Question: I have a problem with my last input, there is a text at the right '123458'.

My text is too far to the right how can I move it to the left in bootstrap 5?
'''
<!doctype html>
<html lang="en">
<head>
<meta charset="utf-8">
<meta name="viewport" content="width=device-width, initial-scale=1, shrink-to-fit=no">
<link rel="stylesheet" href="https://stackpath.bootstrapcdn.com/bootstrap/4.4.1/css/bootstrap.min.css" crossorigin="anonymous">
<link rel="stylesheet" href="styles.css">
<title>Hello, world!</title>
</head>
<body>
<div class="home-content container ">
<h1 class="text-center pt-5 pb-3">Selection d'un portefeuille </h1>
<form>
<div class="row row-cols-3 pt-3">
<div class="col text-end">
<label for="nameVariable" class="form-label">Nom du Titulaire</label>
</div>
<div class="col-4">
<input type="text" class="form-control" name="nameVariable" style="min-width: 380px" aria-describedby="emailHelp" required>
</div>
</div>
<div class="row row-cols-3 pt-3">
<div class="col text-end">
<label for="nameVariable" class="form-label">Intitule</label>
</div>
<div class="col-4">
<input type="text" class="form-control" name="nameVariable" style="min-width: 380px" aria-describedby="emailHelp" required>
</div>
</div>
<div class="row row-cols-3 pt-3">
<div class="col">
</div>
<div class="col text-start">
<button type="submit" class="btn btn-primary">Rechercher</button>
</div>
</div>
<div class="row row-cols-3 pt-3">
<div class="col text-end">
<label for="nameVariable" class="form-label"
>Numero d'identification</label
>
</div>
<div class="col-4">
<input
type="text"
class="form-control"
name="nameVariable"
style="max-width: 190px"
aria-describedby="emailHelp"
required
/>
</div>
(Ex:123458)
</div>
<div class="row row-cols-3 pt-3">
<div class="col"></div>
<div class="col text-start">
<button type="submit" class="btn btn-primary">Rechercher</button>
</div>
</div>
</form>
</div>
</body>
</html>
'''
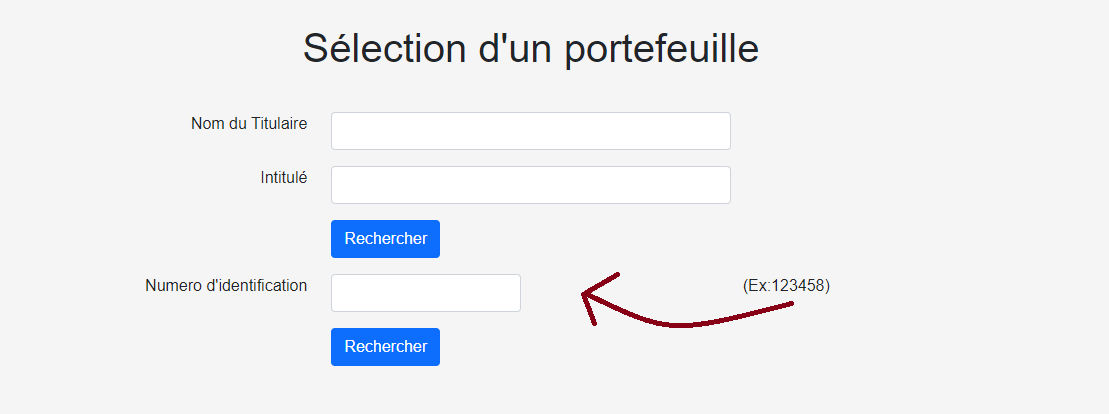
Answer: You've tagged the question Bootstrap 5, yet the code sample is using Bootstrap 4.
To align the text, put it inside the 'col-4', and make the form-control, 'd-inline' which will make it 'display:inline' and all the text to flow to the right of the input.
'''
<div class="home-content container ">
<h1 class="text-center pt-5 pb-3">Selection d'un portefeuille </h1>
<form>
<div class="row row-cols-3 pt-3">
<div class="col text-end">
<label for="nameVariable" class="form-label">Nom du Titulaire</label>
</div>
<div class="col-4">
<input type="text" class="form-control" name="nameVariable" style="min-width: 380px" aria-describedby="emailHelp" required>
</div>
</div>
<div class="row row-cols-3 pt-3">
<div class="col text-end">
<label for="nameVariable" class="form-label">Intitule</label>
</div>
<div class="col-4">
<input type="text" class="form-control" name="nameVariable" style="min-width: 380px" aria-describedby="emailHelp" required>
</div>
</div>
<div class="row row-cols-3 pt-3">
<div class="col">
</div>
<div class="col text-start">
<button type="submit" class="btn btn-primary">Rechercher</button>
</div>
</div>
<div class="row row-cols-3 pt-3">
<div class="col text-end">
<label for="nameVariable" class="form-label">Numero d'identification</label>
</div>
<div class="col-4">
<input type="text" class="form-control d-inline" name="nameVariable" style="max-width: 190px" aria-describedby="emailHelp" required />
(Ex:123458)
</div>
</div>
<div class="row row-cols-3 pt-3">
<div class="col"></div>
<div class="col text-start">
<button type="submit" class="btn btn-primary">Rechercher</button>
</div>
</div>
</form>
</div>
'''
<URL>